Question: I currently have an Android application that displays a schedule for a ferry boat. The application can display the full schedule (just a giant list), but the selling point in the application is it will display when the next two ferries are departing and how long from the current time that departure is.
I am relatively new to Java and currently use large Switch() statements in my code. Basically it gets the current phone time and compares it to all of the times in the schedule at which point it displays the next two departure times and then calculates the difference between current time and the departure times.
I am sure that a switch statement is not the best idea for speed purposes as well as code changing purposes. For example if one time changes its a bunch of lines of code to go in and fix for that one time change. Also if the entire schedule changes everyone has to update their app for the time change to take effect. My ideal situation would be to store a file somewhere on my webserver that could be downloaded and inserted into a hashmap (I think is the correct term) that would load the new schedule if there was a time change.
Not sure how confusing this is, but it would be greatly appreciated if someone could explain how I might use a hashmap or something else you might recommend to get this task accomplished. Currently the variables are the two ferry terminals as well as the day of the week since the schedule changes per day (monday, tues-friday, saturday, sunday).
Below is a screenshot of the application so you can understand it if my post wasn't clear. Thank you in advance.
Screenshot:

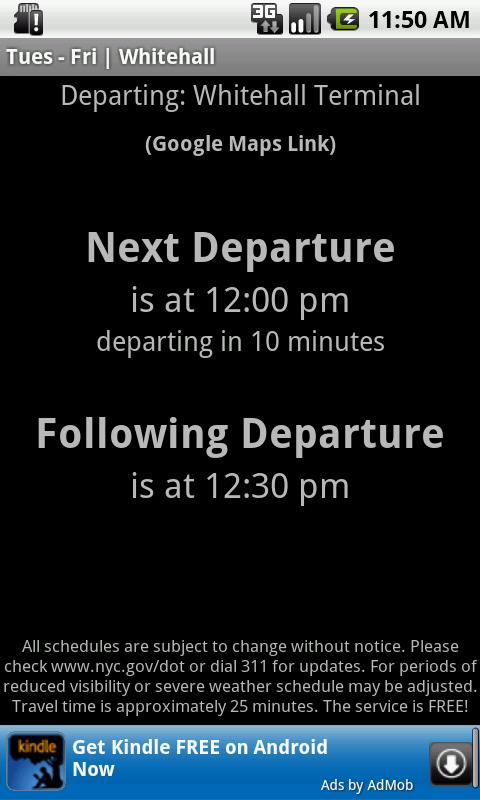
Answer: Store the schedule objects in a sorted array. You can then binary search the array for the first value greater than the current time. You'll probably use some parent array consisting of the location and applicable day of the week.
You can easily write that kind of data structure to a file that is read & parsed by the application for updates instead of being compiled into the code.
Details of this? First, <URL> in Android. If no updated schedule exists, fall back to the default resource.
Second, use an HTTP head request to check if a newer file exists. If it does, parse, download & save state. <URL>.
Finally, XML is handy for data distribution, even if it's not fast. Everybody understands it and it's easy to update or hand off.
'''
<ferry location=0 time=2045>
<day>1</day>
<day>2</day>
<day>3</day>
<day>4</day>
<day>5</day>
</ferry>
<ferry location=0 time=0800>
<day>6</day>
</ferry>
'''